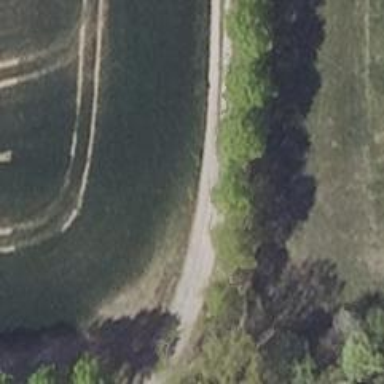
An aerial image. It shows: Track with grade 3 tracktype.